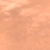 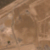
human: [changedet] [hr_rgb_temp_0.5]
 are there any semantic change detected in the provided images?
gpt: The area was urbanized.